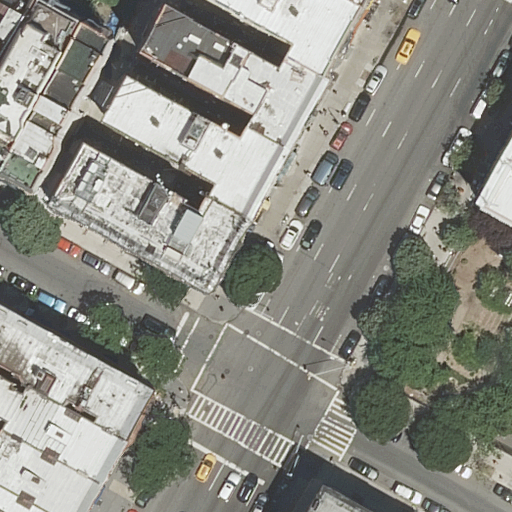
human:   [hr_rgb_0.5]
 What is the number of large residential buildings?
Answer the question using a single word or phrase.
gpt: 2

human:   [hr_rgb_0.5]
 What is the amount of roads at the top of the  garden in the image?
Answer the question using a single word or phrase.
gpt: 0

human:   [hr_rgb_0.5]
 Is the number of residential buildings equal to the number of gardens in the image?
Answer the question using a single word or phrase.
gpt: no

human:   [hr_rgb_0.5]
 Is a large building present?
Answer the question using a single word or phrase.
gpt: yes

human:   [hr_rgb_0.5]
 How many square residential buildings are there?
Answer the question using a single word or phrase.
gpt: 0

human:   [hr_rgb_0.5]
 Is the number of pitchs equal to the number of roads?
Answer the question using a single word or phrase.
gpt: no

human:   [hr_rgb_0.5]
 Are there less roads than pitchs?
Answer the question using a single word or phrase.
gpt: no

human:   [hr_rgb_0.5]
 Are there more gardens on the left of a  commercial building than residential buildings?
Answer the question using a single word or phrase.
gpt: no

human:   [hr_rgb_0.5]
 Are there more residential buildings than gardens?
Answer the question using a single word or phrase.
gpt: yes

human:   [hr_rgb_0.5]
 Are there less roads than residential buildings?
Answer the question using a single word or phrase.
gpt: yes

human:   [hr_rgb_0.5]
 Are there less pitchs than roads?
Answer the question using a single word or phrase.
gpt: yes

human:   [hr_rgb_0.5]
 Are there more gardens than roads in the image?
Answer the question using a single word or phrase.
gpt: no

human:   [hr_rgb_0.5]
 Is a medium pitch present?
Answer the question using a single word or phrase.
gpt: no

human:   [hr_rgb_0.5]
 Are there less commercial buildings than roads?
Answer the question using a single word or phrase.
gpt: yes

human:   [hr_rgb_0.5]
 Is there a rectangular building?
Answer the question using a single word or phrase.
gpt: yes

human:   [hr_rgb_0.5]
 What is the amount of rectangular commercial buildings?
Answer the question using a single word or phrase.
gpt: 0

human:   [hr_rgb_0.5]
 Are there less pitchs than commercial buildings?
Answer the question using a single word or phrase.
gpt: no

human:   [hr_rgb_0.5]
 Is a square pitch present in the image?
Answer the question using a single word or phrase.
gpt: no

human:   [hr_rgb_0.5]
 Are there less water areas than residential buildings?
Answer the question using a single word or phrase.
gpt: yes

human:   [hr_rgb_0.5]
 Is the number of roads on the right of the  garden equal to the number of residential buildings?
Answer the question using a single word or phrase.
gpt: no

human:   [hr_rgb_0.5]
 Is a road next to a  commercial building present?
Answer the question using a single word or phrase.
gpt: no

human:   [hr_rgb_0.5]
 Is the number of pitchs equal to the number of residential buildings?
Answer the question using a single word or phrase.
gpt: no

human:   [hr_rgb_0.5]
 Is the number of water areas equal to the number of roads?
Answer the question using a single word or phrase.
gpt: no

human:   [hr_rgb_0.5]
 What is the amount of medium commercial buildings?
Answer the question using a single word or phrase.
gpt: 0

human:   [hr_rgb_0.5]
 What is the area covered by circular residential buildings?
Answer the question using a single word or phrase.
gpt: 0m2

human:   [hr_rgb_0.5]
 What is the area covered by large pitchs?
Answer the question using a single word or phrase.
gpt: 0m2

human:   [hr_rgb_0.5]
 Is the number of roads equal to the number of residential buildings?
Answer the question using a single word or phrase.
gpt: no

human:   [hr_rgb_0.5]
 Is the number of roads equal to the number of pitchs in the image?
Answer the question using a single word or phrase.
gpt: no

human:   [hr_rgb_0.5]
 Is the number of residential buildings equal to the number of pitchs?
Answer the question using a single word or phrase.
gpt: no

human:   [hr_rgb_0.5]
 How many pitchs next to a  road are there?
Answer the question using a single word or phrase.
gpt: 1

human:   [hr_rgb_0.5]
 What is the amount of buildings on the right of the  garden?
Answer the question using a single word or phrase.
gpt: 2

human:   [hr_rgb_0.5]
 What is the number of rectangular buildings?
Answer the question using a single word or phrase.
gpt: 5

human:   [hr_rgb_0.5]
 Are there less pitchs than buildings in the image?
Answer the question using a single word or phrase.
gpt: yes

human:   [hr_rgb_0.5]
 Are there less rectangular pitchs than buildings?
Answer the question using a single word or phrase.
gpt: yes

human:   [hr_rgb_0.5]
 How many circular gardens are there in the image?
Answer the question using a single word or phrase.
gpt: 0

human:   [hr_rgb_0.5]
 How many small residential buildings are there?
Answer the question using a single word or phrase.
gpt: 5